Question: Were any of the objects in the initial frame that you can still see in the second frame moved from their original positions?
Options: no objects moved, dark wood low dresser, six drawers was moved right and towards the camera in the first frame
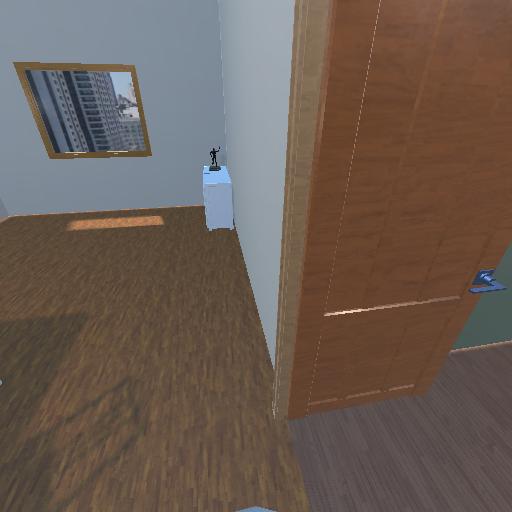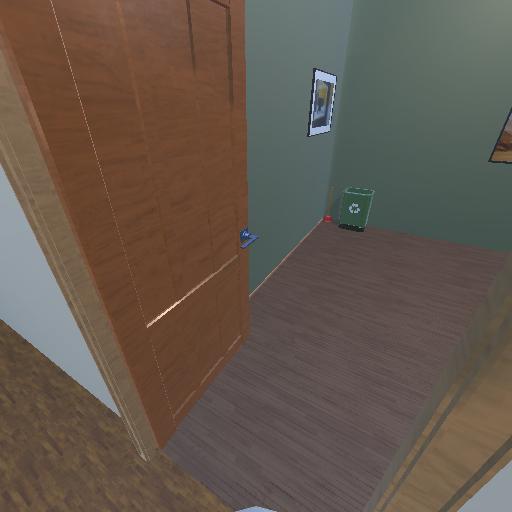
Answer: no objects moved